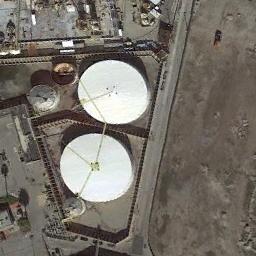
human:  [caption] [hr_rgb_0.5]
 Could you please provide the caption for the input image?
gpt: There are two white storage tanks on the bare land .

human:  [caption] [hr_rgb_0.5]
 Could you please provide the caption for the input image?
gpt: Many buildings are next to storage tanks .

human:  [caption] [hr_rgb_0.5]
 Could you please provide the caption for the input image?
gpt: There are many neatly arranged oil storage tanks in the factory, And there is a large road in the middle of the factory .

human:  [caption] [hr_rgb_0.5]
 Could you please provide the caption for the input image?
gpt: There is a black house beside the storage tanks .

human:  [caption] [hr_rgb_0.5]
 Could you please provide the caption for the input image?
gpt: There are two white storage tanks next to each other .